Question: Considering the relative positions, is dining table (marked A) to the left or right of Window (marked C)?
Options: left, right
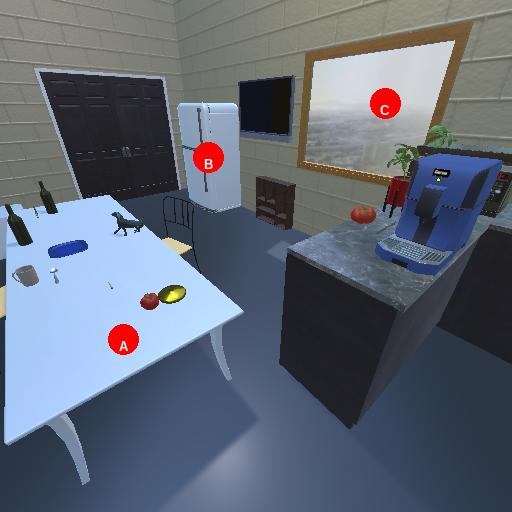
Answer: left